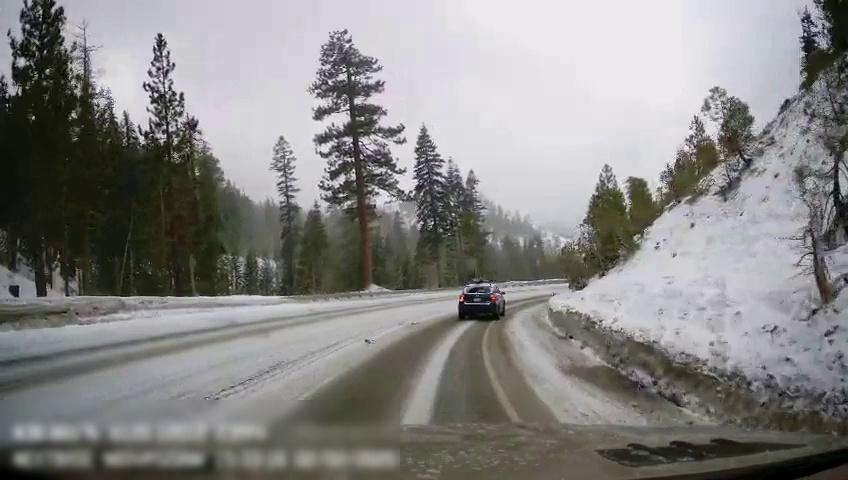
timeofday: Day
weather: Snowy
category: Drivable Space
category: Vehicles | Car
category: Lanes | Current Lane